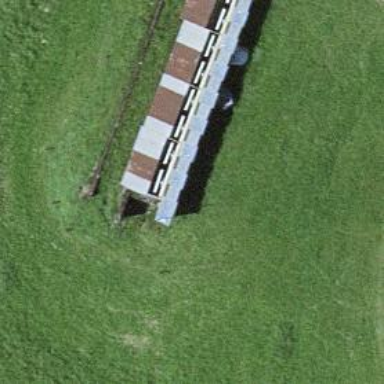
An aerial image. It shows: Retaining wall.